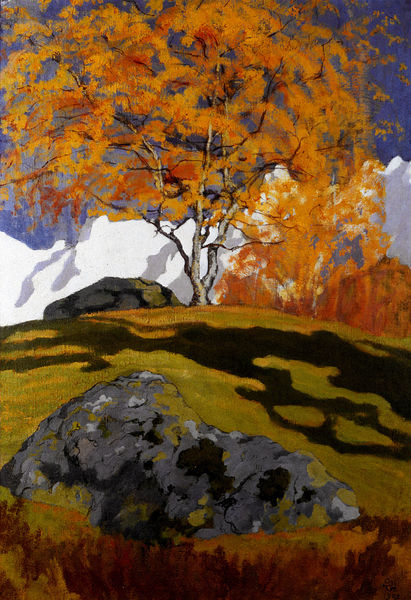
Titel: Herbst
Künstler: Giovanni Giacometti
Standort: Solothurn
Institution: Kunstmuseum
Schlagwörter: himmel, blue, oil, red, white, black, gold, gray, green, grey, modern, painting, three, yellow, brown, plant, cloud, clouds, rock, rocks, sky, stone, tree, field, hill, hills, landscape, mountain, mountains, nature, orange, trees, snow, winter, autumn, grass, peaceful, drawing, color, hillside, impressionism, shadow, fall, meadow, baum, spring, leaves, art, colors, colours, bush, fire, branches, impressionist, shrub, schatten, shadows, canvas, paint, grasses, moss, branch, leafs, boulder, foliage, game, shades, blätter, autum, ree, boue, snowcapped, calming, autmn, elaves, flwoing, orange tree, grasa, paintig, lichen, lichens